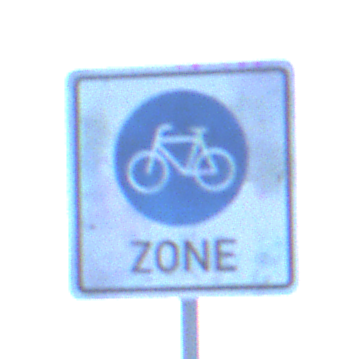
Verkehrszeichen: BeginnFahrradzone
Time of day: MorningAfternoon
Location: Outdoor (Nature)
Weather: PartlyCloudy
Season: NotSpecified
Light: Natural